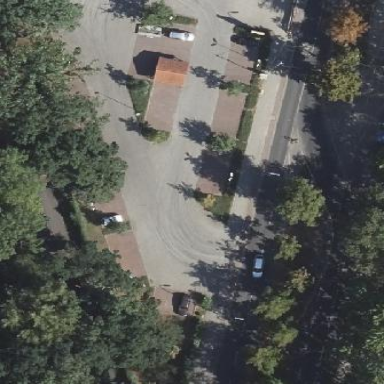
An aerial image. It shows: Parking area surfaced with paving stones.